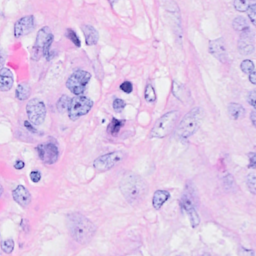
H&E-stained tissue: Breast